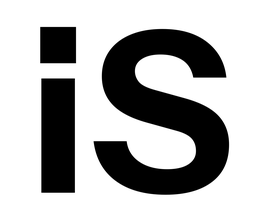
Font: InstrumentSans_Bold